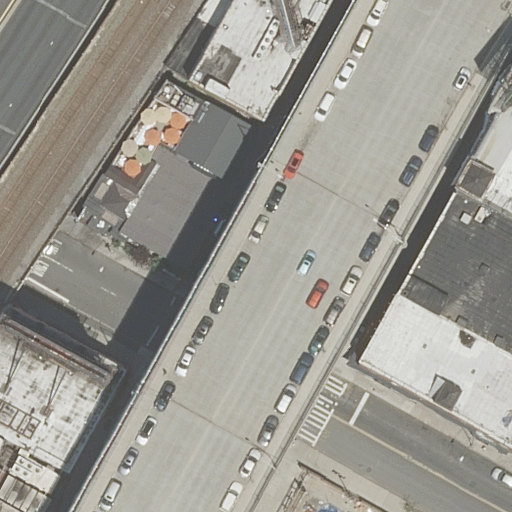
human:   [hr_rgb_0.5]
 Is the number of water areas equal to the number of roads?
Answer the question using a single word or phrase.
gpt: no

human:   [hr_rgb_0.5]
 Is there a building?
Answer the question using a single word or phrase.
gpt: yes

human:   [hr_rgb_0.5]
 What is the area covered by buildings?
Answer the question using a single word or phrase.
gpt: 2395m2

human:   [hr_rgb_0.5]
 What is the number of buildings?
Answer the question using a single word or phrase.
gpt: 6

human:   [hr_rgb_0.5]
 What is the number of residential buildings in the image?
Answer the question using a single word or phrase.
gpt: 6

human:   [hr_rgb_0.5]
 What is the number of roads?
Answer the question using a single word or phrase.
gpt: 6

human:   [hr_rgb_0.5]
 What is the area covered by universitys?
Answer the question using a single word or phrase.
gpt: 655m2

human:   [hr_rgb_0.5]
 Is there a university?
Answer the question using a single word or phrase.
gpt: yes

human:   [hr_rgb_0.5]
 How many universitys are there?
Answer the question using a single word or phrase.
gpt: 1

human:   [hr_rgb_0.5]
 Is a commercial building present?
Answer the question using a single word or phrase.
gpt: no

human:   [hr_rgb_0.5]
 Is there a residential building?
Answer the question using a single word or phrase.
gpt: yes

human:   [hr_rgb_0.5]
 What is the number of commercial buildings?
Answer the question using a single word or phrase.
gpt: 0

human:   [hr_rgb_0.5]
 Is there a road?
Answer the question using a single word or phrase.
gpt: yes

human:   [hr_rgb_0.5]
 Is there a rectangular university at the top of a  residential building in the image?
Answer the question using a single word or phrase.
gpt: no

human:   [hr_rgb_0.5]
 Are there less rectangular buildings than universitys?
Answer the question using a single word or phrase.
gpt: no

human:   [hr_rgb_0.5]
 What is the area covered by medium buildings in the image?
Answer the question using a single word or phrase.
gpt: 1738m2

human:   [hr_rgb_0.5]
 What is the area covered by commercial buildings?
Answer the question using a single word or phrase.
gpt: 0m2

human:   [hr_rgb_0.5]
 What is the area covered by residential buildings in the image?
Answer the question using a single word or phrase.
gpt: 2395m2

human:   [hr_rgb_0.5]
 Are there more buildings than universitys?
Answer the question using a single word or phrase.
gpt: yes

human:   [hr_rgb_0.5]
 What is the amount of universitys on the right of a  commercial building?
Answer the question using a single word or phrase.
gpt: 0

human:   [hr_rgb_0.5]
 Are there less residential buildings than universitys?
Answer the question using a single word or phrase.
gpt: no

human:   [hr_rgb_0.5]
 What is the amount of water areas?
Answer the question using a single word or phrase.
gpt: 0

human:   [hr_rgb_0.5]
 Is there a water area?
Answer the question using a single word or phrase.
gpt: no

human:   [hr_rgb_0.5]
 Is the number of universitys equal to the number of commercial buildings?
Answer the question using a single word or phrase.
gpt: no

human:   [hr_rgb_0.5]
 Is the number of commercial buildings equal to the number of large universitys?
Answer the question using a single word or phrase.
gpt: no

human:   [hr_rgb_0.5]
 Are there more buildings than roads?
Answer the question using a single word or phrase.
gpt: no

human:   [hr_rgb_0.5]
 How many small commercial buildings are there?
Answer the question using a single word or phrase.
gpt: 0

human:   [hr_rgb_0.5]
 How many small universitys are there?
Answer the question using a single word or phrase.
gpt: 0

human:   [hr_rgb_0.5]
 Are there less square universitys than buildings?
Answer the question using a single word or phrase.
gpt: yes

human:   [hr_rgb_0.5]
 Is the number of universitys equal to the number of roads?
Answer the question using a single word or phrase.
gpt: no

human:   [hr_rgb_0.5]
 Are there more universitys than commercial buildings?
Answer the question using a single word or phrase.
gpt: yes

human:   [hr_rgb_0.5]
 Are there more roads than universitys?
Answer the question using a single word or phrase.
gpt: yes

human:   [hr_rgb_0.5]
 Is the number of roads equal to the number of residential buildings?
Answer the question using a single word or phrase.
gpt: yes

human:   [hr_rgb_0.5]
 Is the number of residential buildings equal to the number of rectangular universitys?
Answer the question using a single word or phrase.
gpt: no

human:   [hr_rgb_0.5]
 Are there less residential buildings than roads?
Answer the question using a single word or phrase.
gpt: no

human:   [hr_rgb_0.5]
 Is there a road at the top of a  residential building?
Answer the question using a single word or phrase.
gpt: yes

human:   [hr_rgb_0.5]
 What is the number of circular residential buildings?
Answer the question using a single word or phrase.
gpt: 0

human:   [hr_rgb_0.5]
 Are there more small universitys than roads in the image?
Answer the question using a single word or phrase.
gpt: no

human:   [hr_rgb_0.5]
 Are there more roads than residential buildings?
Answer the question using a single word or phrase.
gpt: no

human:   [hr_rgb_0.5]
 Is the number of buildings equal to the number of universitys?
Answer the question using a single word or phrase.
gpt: no

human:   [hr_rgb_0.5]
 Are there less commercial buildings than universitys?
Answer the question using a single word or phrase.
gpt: yes

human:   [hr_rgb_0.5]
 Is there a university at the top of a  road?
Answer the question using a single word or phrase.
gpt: no

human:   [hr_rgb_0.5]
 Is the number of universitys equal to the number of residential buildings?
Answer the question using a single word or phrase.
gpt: no

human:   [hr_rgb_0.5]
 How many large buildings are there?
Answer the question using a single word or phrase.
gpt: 1

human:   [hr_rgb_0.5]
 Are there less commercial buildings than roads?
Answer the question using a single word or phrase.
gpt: yes

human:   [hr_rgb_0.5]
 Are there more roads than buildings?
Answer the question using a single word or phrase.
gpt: no

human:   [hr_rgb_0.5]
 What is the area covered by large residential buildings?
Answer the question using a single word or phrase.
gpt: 657m2

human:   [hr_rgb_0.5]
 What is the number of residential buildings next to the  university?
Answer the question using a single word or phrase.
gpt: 6

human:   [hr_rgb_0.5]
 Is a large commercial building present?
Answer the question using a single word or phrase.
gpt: no

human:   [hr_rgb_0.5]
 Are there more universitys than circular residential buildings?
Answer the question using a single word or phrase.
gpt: yes

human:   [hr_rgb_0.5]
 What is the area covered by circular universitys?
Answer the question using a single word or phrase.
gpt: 0m2

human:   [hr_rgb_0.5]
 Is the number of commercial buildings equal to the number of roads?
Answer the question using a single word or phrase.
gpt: no

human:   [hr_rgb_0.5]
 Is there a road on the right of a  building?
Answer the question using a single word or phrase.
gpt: yes

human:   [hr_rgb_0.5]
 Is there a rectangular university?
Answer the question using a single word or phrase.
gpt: yes

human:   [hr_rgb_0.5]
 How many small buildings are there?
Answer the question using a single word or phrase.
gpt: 0

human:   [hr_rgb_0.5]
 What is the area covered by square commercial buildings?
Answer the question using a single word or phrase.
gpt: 0m2

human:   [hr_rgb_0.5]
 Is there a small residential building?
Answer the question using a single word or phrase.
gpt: no

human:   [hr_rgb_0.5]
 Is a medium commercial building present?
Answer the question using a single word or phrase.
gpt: no

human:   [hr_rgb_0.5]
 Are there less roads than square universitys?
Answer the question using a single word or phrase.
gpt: no

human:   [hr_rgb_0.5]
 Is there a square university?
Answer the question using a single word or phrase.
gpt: no

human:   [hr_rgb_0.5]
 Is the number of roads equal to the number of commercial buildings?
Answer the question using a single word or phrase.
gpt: no

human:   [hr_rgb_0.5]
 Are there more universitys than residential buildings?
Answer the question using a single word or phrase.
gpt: no

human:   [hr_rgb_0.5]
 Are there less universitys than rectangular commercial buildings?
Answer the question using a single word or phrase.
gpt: no

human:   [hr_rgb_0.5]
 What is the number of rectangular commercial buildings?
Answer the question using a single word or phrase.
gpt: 0